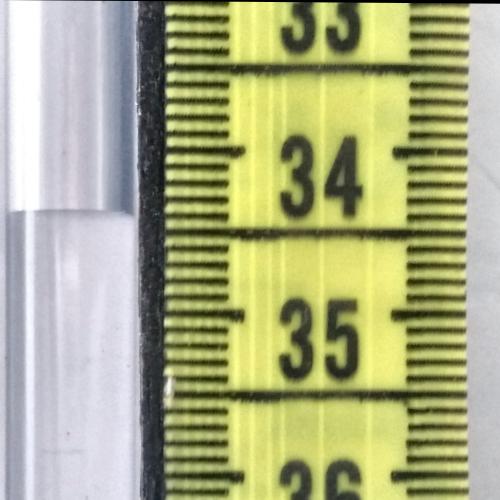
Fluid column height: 34.4 cm